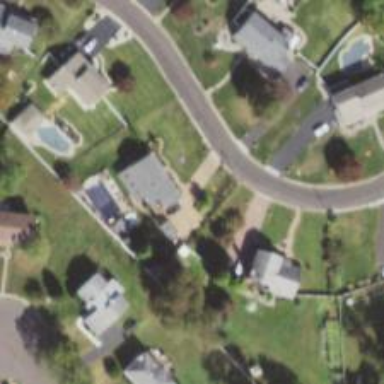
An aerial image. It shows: Driveway.